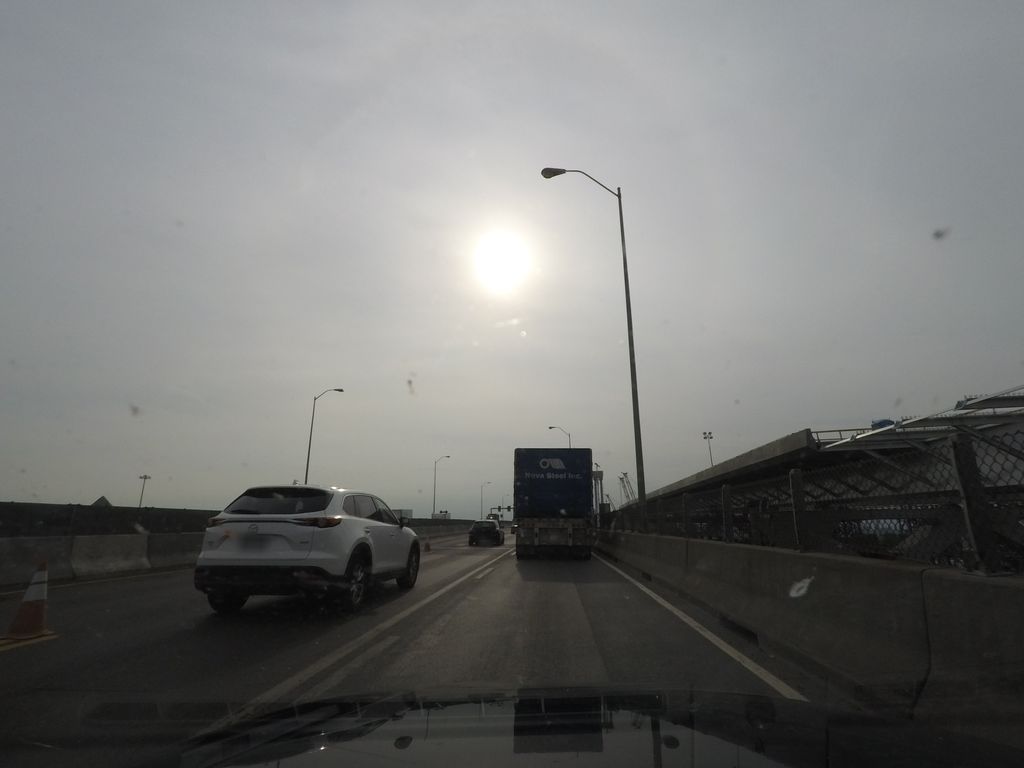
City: montreal